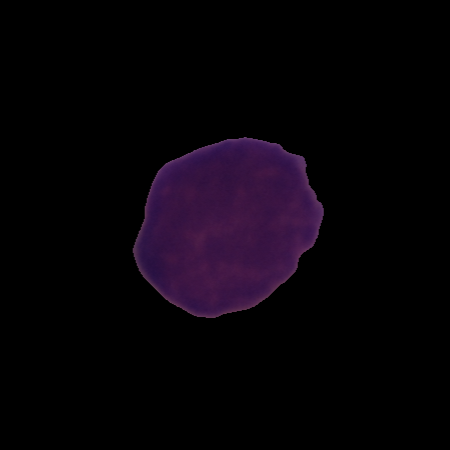
Label: cancer